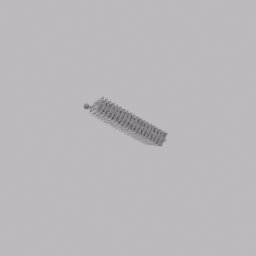
Label: appliances